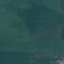
Label: Pasture